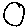
Label: circle